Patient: sex F, age 60
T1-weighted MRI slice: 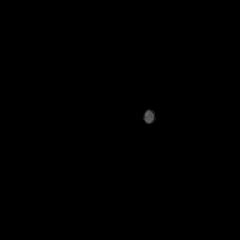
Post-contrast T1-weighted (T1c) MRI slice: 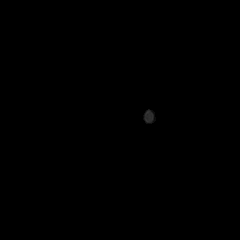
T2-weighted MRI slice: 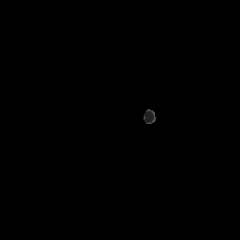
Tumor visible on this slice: no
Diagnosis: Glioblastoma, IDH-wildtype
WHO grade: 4